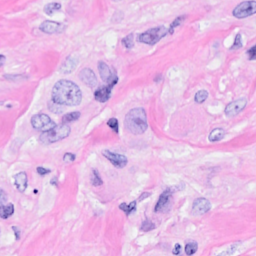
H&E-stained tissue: Breast